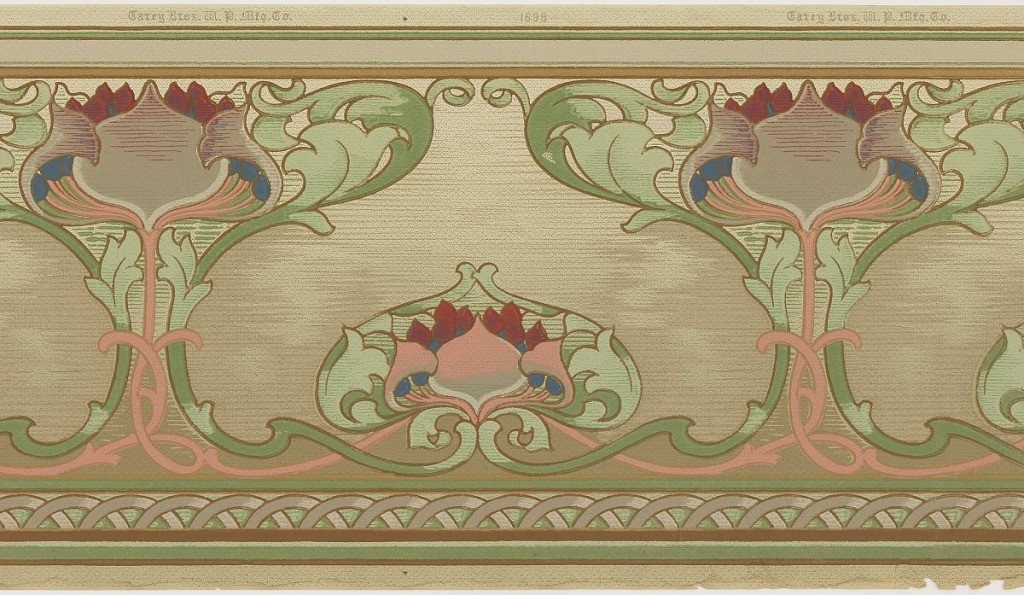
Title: Frieze
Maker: Carey Bros. W.P. Mfg. Co., Philadelphia, Pennsylvania, founded 1882
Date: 1905–1915
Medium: Machine-printed paper
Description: Art nouveau design with large lotus-style flower encased in foliage, alternating with smallery floral motif. All-over mottled ground.